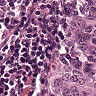
Metastatic tissue present: yes